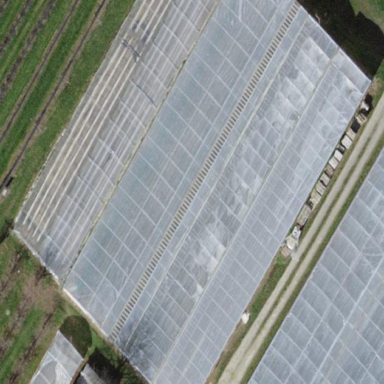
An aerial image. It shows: Greenhouse.